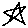
Label: star